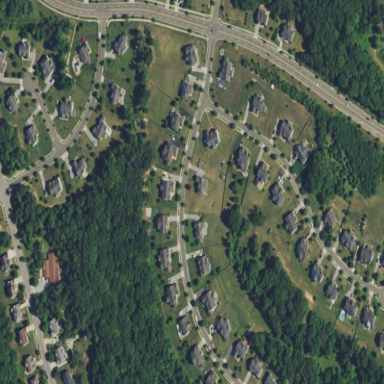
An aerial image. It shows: Residential area.